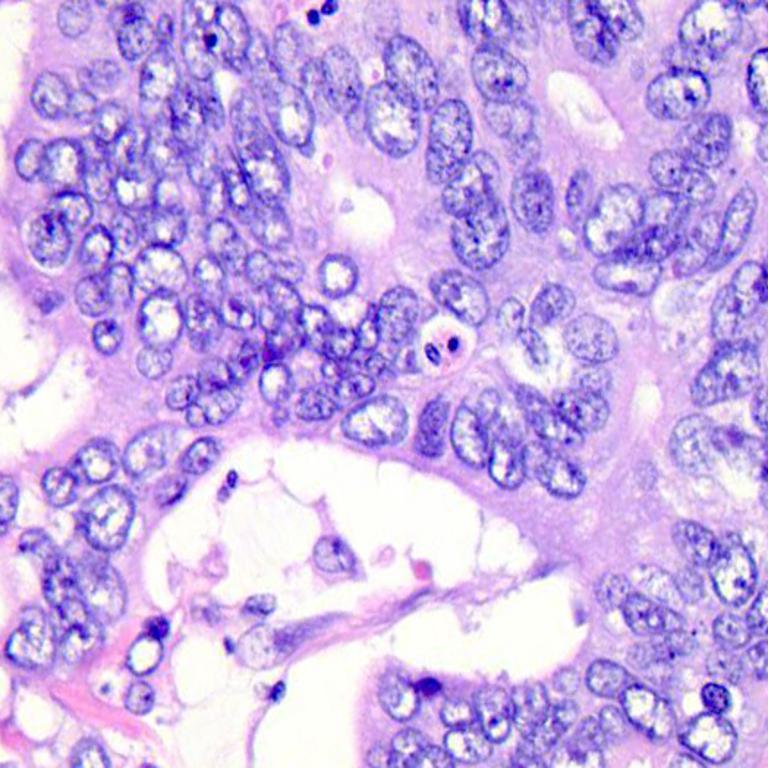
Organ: colon
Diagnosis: adenocarcinomas